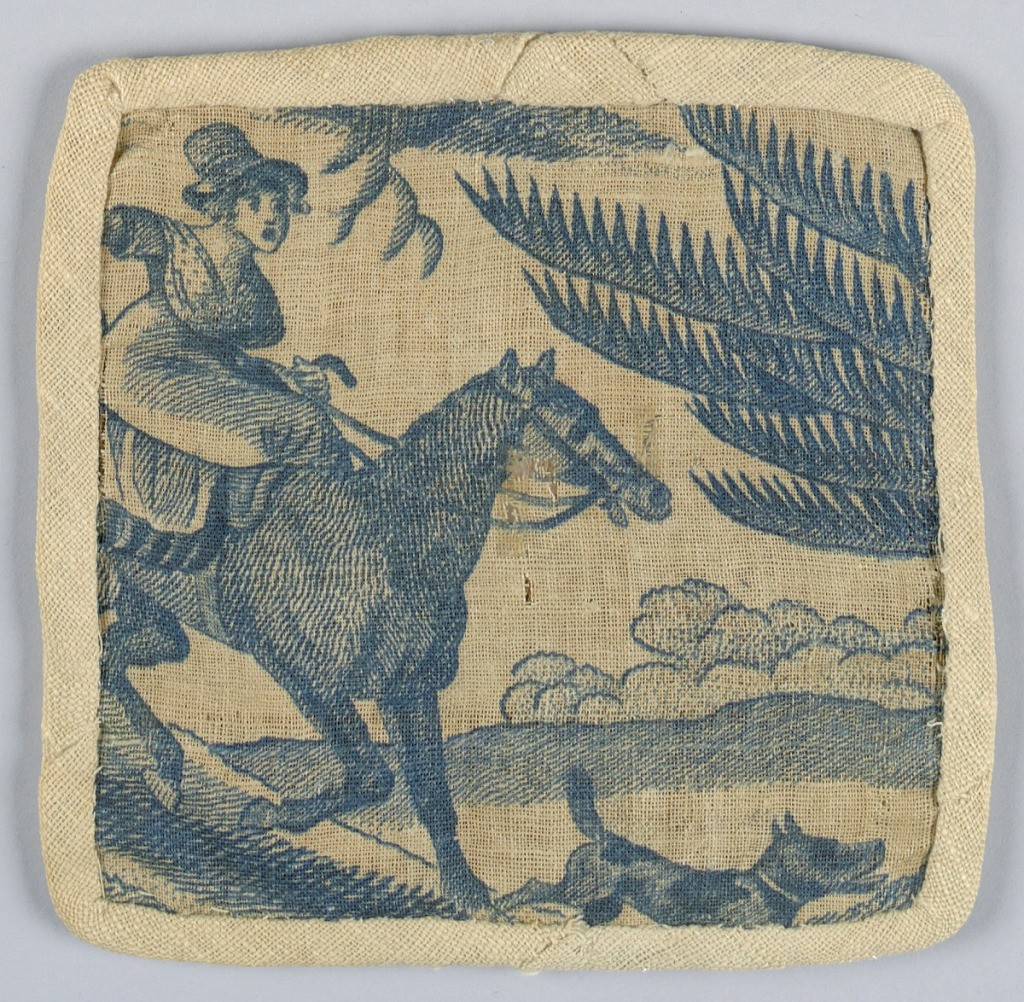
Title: Fragment
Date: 1765–1775
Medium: cotton Technique: copperplate printed
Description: Portion of a larger pattern, showing a woman riding downhill from the left on horseback, with a dog riding ahead.